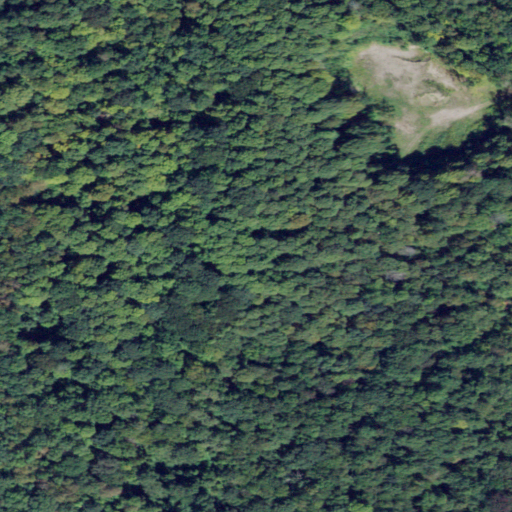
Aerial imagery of mountain in New York named Hickory Hill containing deciduous forest, pasture, and woody wetlands